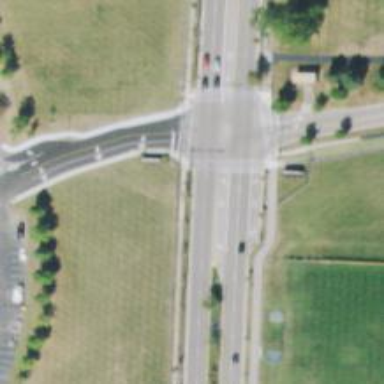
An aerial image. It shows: Crossing on the road.